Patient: sex M, age 81
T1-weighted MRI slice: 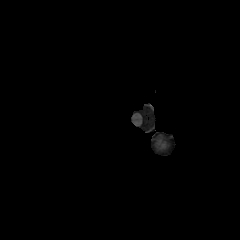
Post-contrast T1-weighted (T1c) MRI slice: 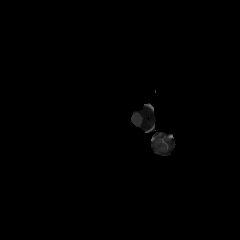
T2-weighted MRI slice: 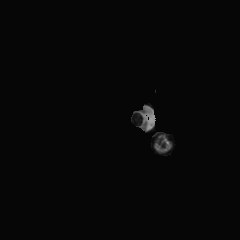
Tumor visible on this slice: no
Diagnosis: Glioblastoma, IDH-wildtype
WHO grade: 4